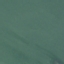
Land use / land cover class: SeaLake